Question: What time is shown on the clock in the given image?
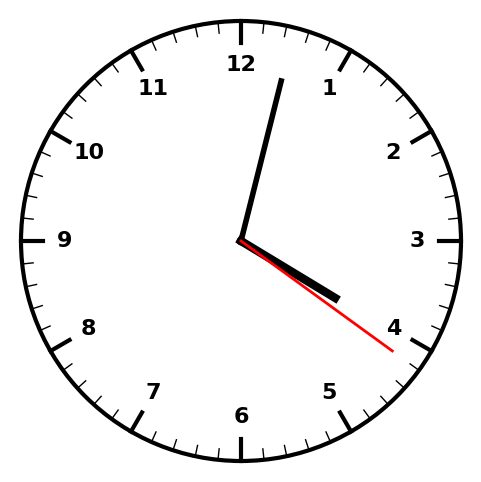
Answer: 04:02:21